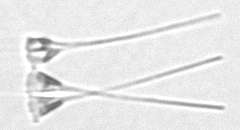
Label: Asterionellopsis_glacialis